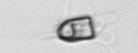
Label: Pyramimonas_morphotype1